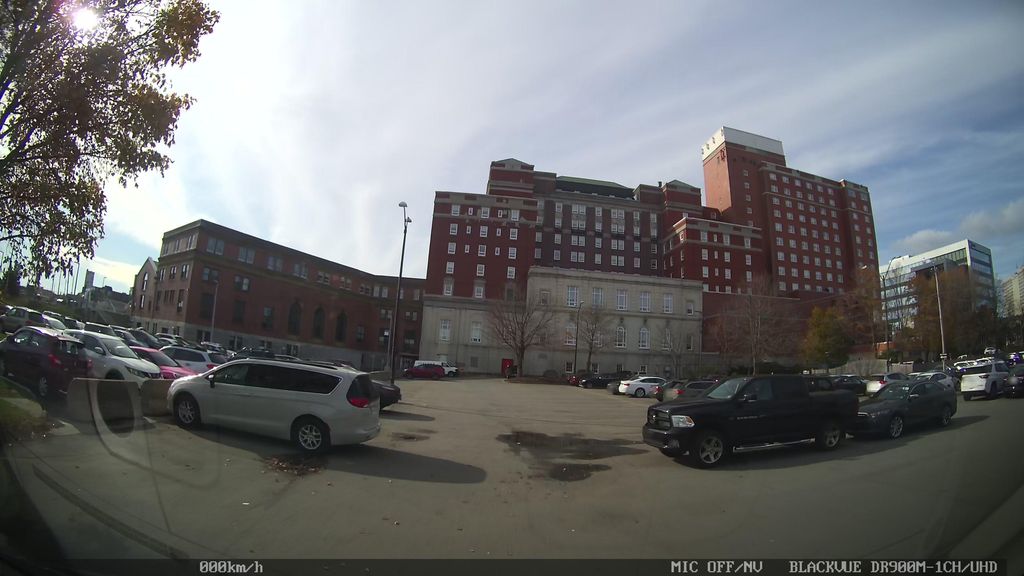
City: halifax